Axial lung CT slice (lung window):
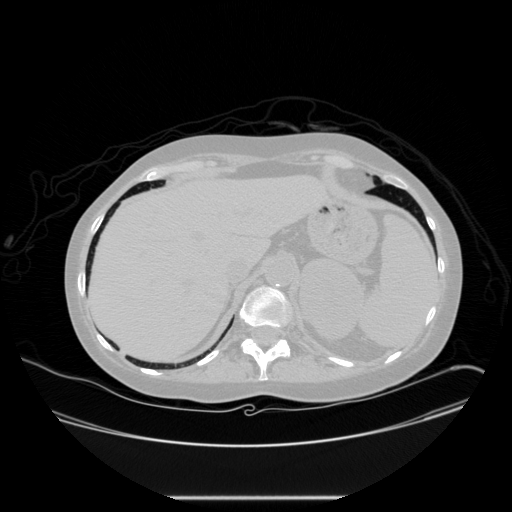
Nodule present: no